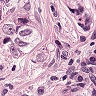
Metastatic tissue present: yes